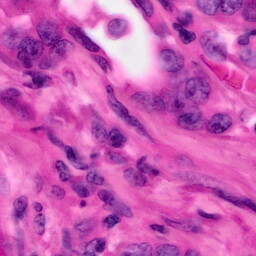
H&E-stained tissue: Pancreatic